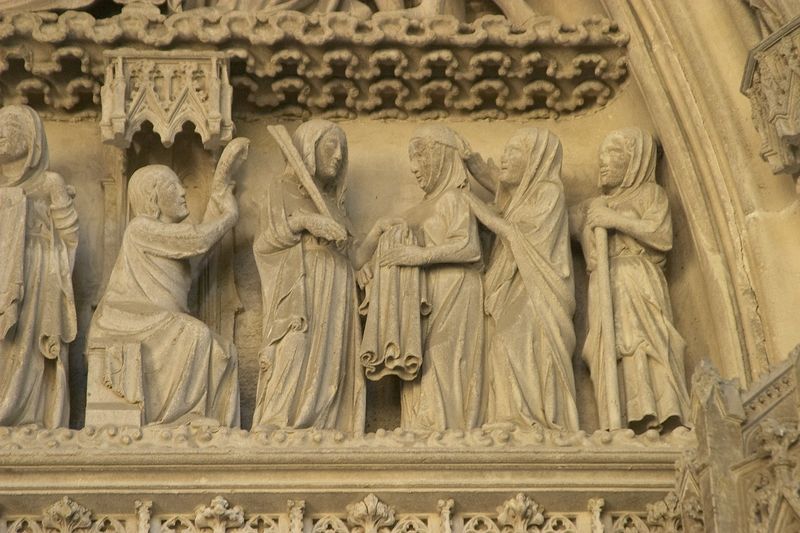
Titel: Kathedrale von Pamplona
Künstler: Jaques Perut
Standort: Pamplona, Kathedrale (EU - E - Navarra)
Schlagwörter: mann, frauen, menschen, frau, kleider, tür, kleidung, stein, kirche, gewand, kind, gotik, stock, skulptur, statue, relief, bogen, fassade, stab, figuren, torbogen, schnitzerei, fries, portal, sandstein, gotisch, segnung, baldachin, heilige, verehrung, maria, sakral, maßwerk, tympanon, tabernakel